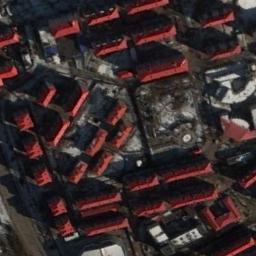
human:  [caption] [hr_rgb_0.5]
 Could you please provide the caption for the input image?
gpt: The industrial area has lots of neatly arranged red workshops .

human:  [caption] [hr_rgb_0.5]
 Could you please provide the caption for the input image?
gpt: Many houses of different shapes and sizes are in the industrial area .

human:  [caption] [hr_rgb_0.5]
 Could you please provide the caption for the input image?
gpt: Different buildings in the industrial area have different orientations .

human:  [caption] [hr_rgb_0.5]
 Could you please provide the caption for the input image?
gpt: Neatly planned factories and roads in an industrial area .

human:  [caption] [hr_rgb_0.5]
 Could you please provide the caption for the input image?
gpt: There are many red buildings on the industrial area .